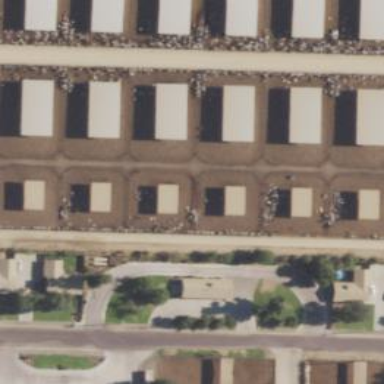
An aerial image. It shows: Farmyard area.